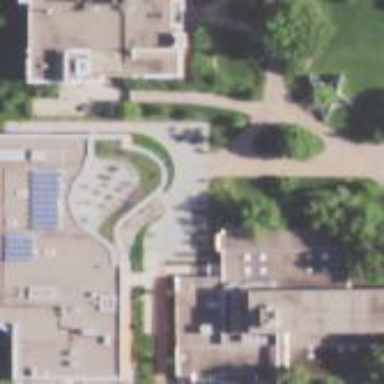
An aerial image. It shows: University building.